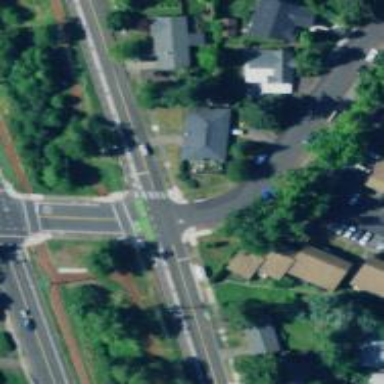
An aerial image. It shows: Unmarked crossing on footway.